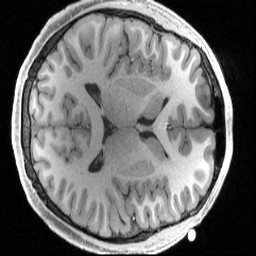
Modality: T1w
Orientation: axial
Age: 19
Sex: male
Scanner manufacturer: siemens
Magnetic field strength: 3 T
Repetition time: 2.4 s
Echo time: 0.00231 s